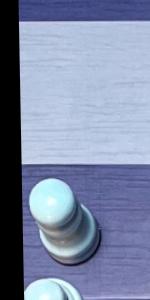
Label: Pawn_White